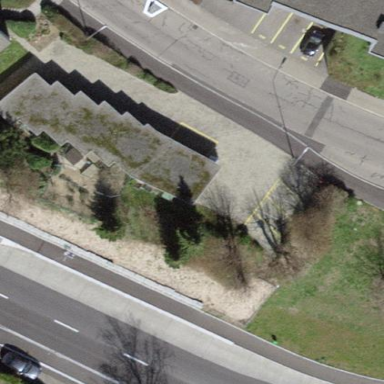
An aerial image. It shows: Group of garages.